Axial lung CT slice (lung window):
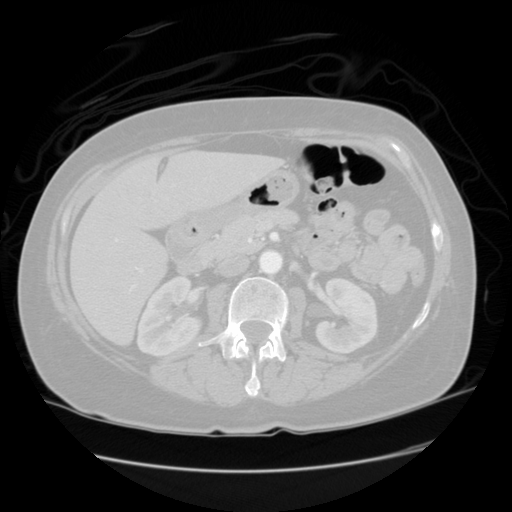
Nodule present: no